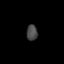
Tissue: lung
Cell type: Myeloid cells
Senescence score: 0.5643
Nuclear area (px): 170
Mean DAPI intensity: 71.271